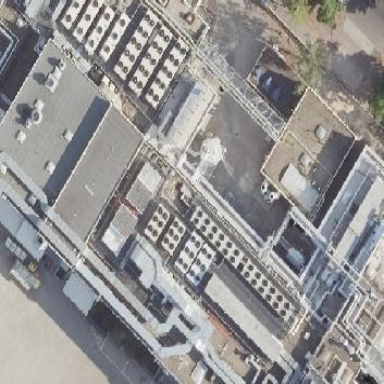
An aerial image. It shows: Industrial building.